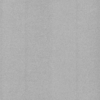
Label: dusty